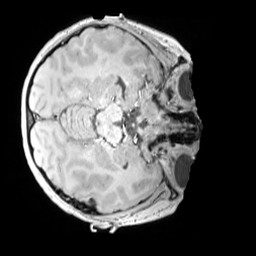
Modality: MP2RAGE
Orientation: axial
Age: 10
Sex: male
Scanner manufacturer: siemens
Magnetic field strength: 3 T
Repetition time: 4 s
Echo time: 0.00303 s